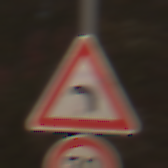
Verkehrszeichen: KurveLinks
Zusatzzeichen unten: Geschwindigkeit70
Umgebung: Outdoor, Nature
Tageszeit: MorningAfternoon
Wetter: Overcast
Licht: Natural
Jahreszeit: NotSpecified
Kontrast: LowContrast